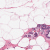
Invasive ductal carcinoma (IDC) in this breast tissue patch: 0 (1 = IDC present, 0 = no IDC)